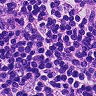
Metastatic tissue present: no